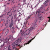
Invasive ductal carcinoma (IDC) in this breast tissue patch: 0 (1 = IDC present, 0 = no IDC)